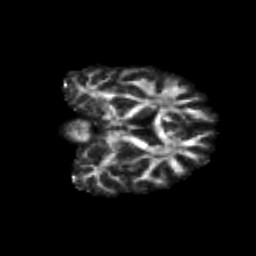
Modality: FA
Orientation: coronal
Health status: ill
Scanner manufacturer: siemens
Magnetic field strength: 3 T
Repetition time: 6.8 s
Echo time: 0.097 s